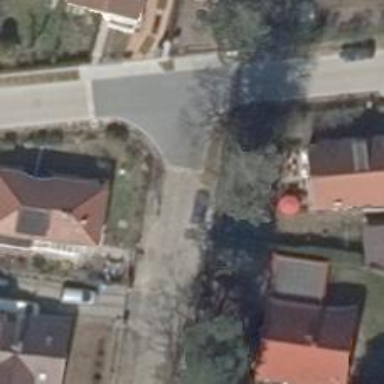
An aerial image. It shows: Traffic calming table.